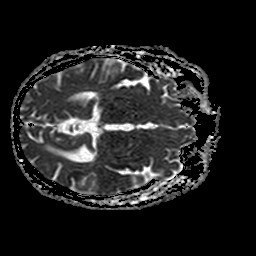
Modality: ADC
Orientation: axial
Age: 70
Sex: male
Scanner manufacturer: philips
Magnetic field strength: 1.5 T
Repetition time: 3.542 s
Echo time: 0.09411 s